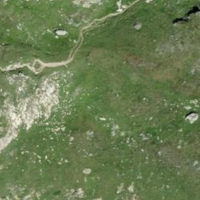
EUNIS habitat code: 26
Species observed at this site:
Dryas octopetala